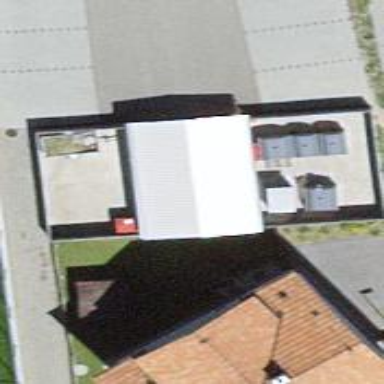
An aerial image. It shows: Recycling center located within building.